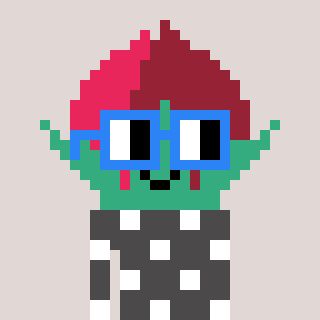
a pixel art character with square blue glasses, a rosebud-shaped head and a grayscale-colored body on a warm background